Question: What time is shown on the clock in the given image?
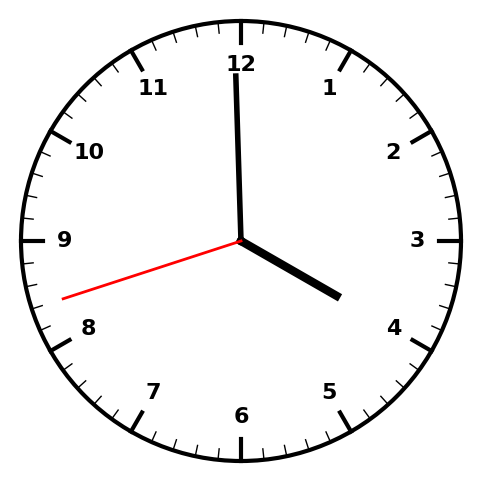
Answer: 03:59:42